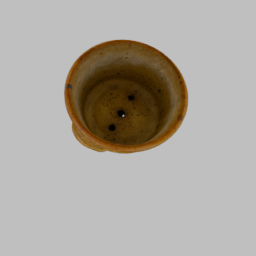
Label: decoration